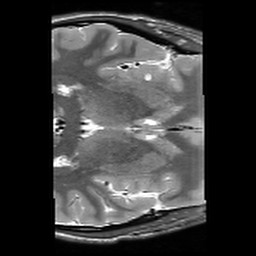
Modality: T2w
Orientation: axial
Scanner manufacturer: siemens
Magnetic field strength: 3 T
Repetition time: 10.64 s
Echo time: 0.05 s